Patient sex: M
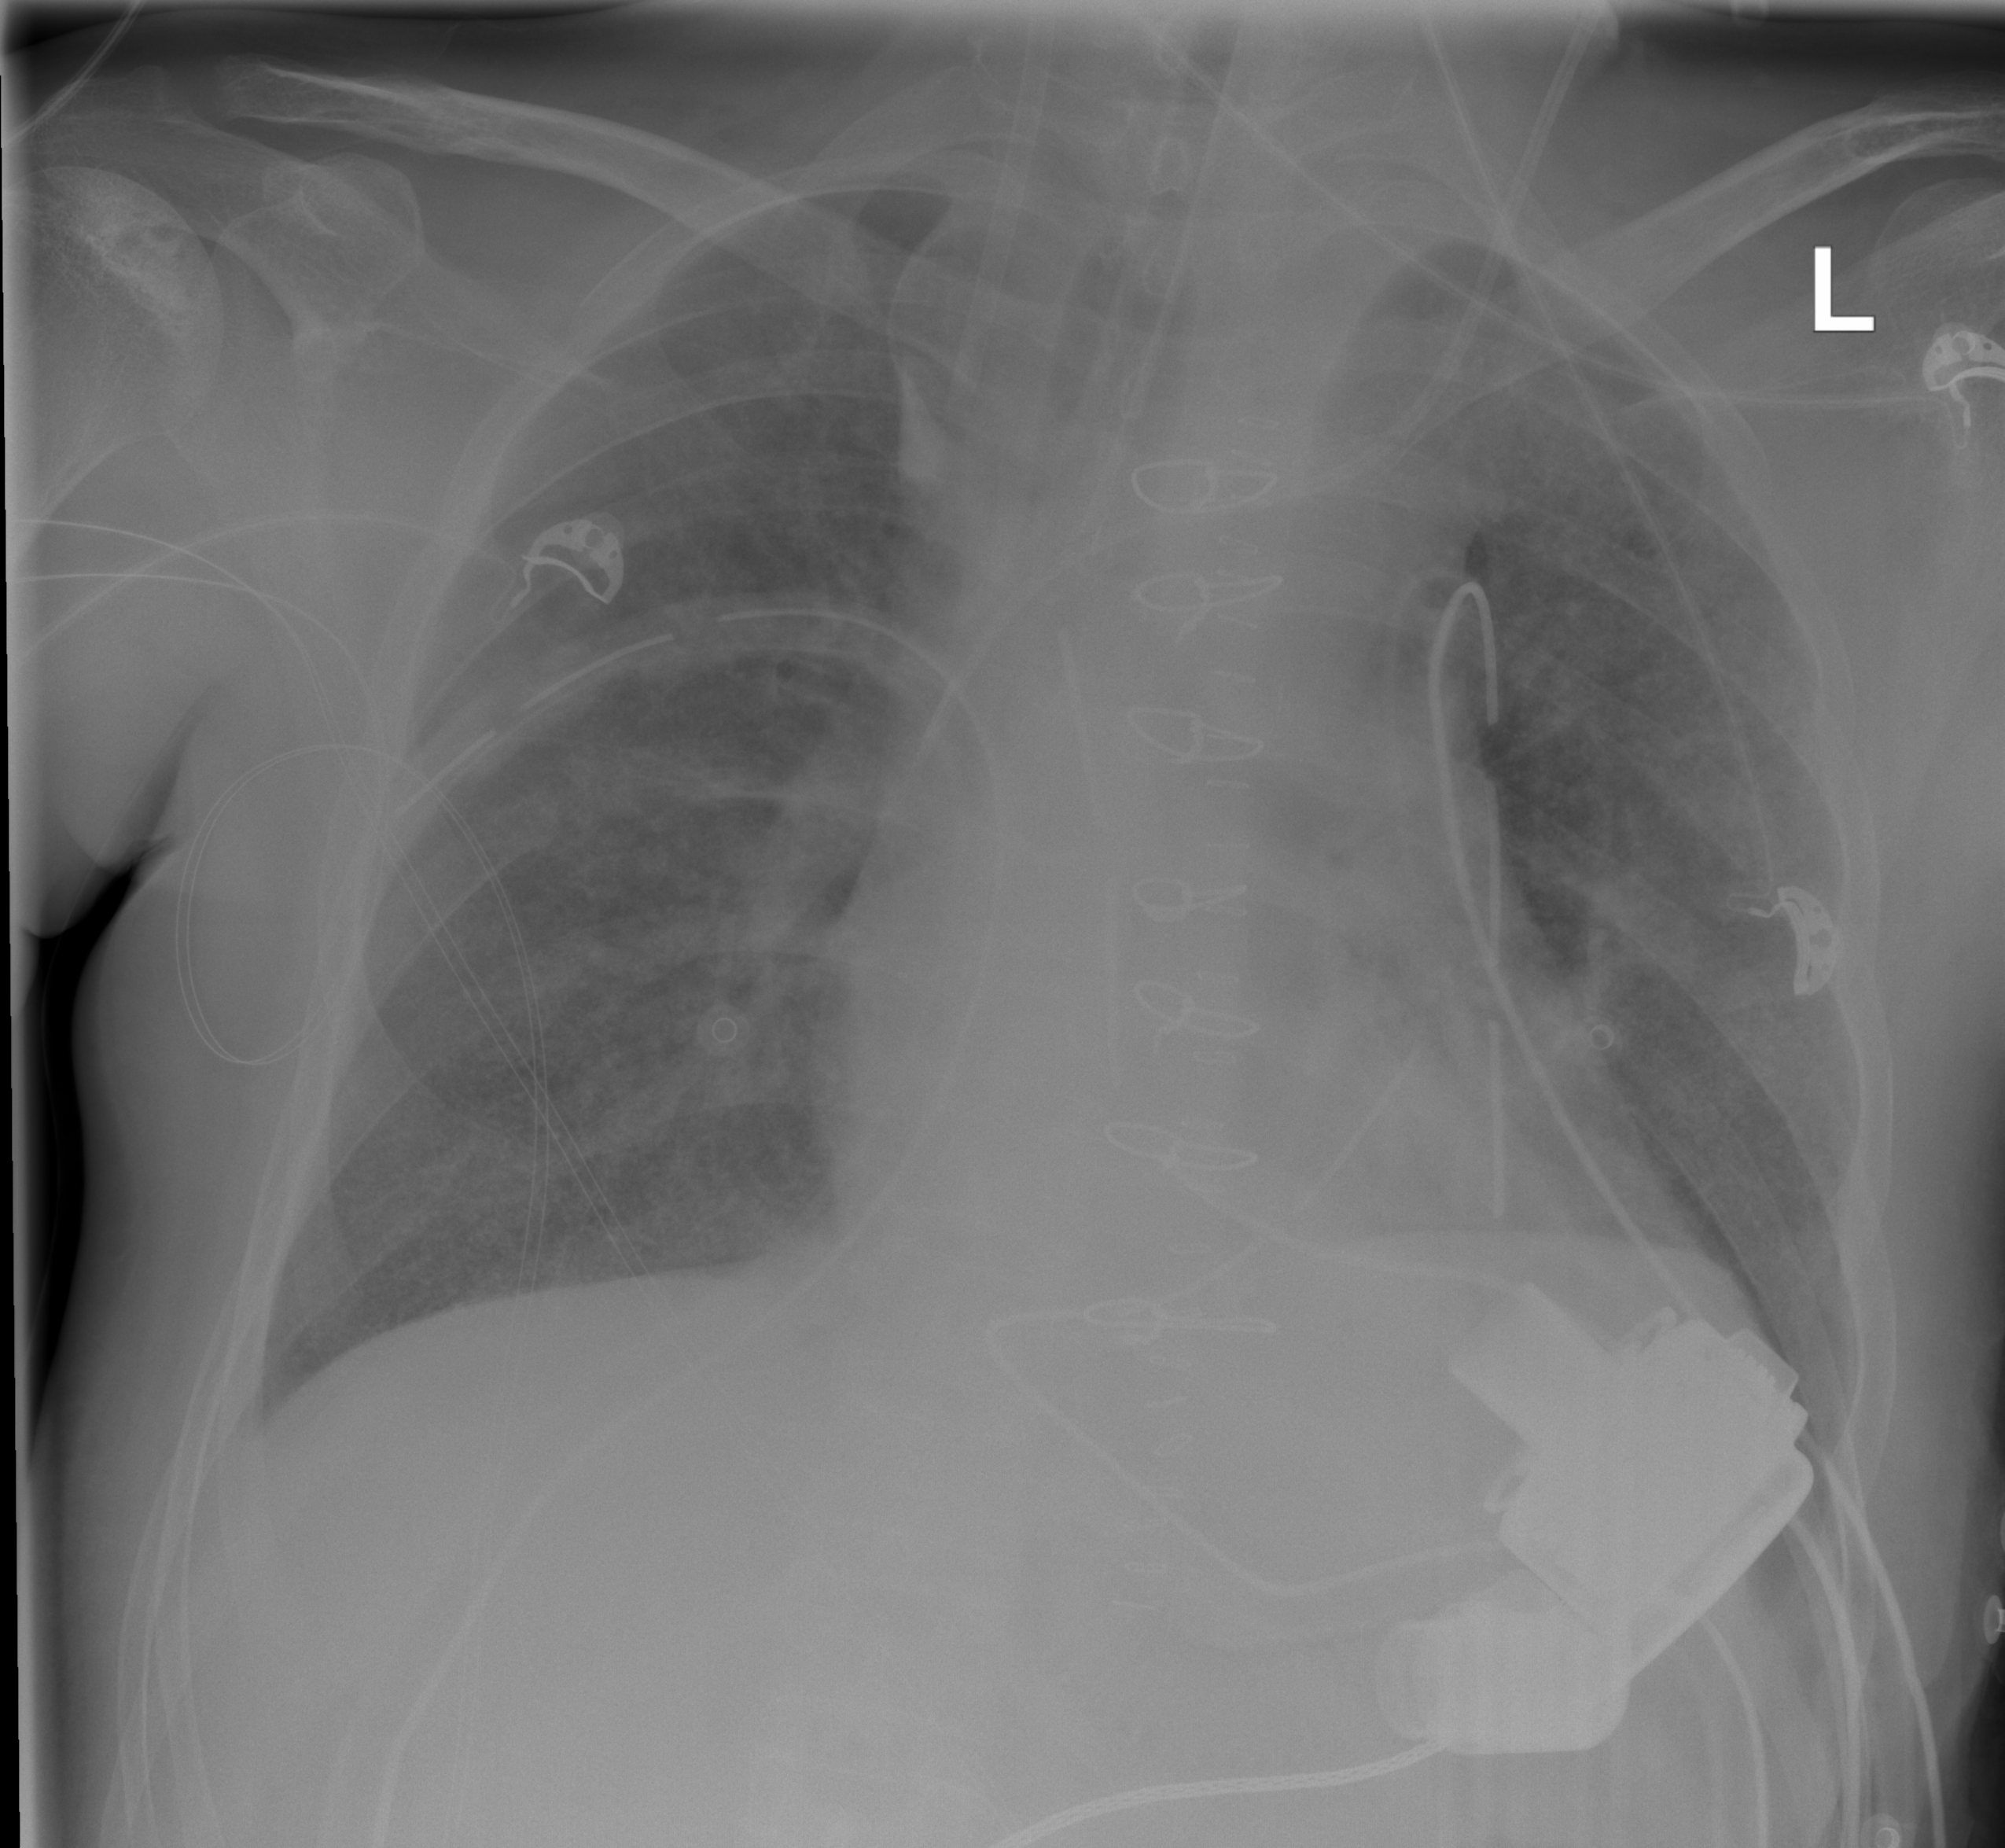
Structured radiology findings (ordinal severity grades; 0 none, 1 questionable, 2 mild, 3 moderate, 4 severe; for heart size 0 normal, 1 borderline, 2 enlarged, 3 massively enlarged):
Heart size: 1
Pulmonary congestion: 2
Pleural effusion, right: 2
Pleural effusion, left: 1
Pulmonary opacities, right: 3
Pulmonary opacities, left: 3
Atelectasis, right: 2
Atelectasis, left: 2